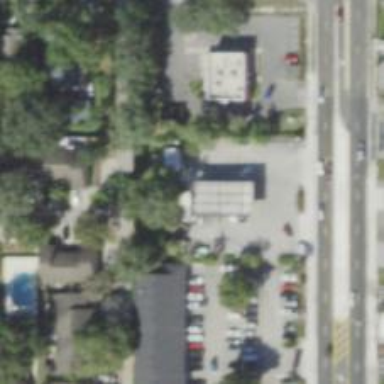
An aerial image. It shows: Convenience shop.